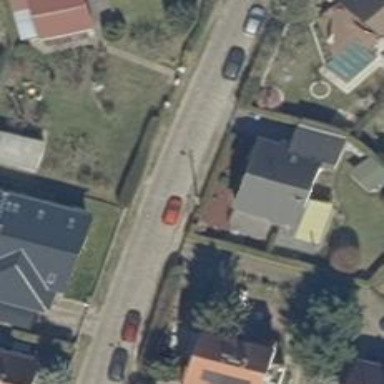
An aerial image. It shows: Residential road.